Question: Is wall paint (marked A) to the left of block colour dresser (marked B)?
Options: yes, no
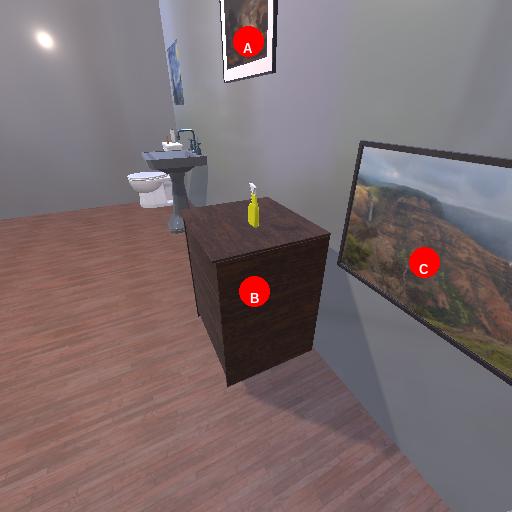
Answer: yes